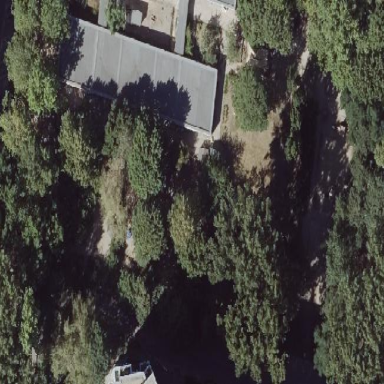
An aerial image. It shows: Part of building.